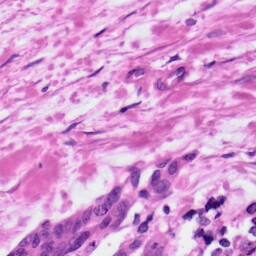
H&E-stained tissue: Ovarian